CT reconstruction: vmi40
Segmentation target: lesions
Patient: M, age 75
ISS stage: Stage 2
Metal implant: no
Axial slice:
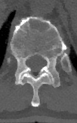
Sagittal slice:
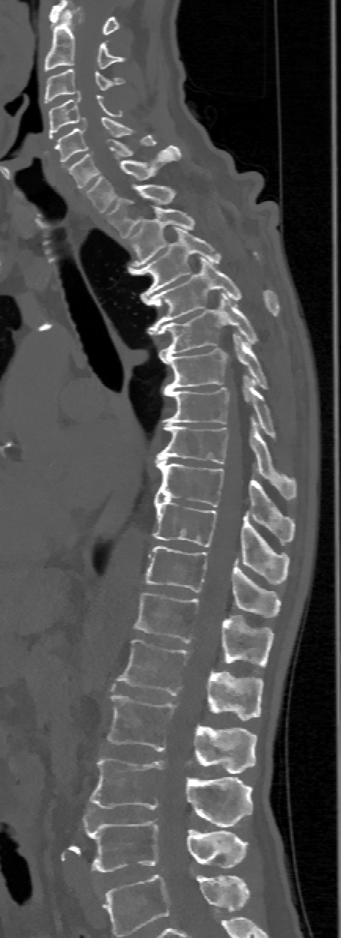